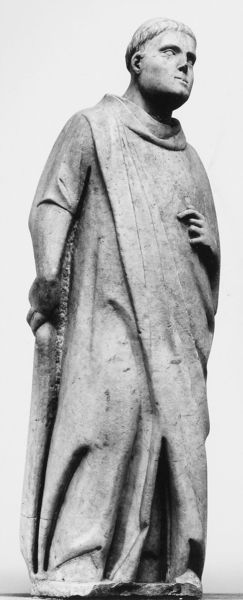
Titel: Statuen vom Grabmal Kaiser Heinrich VII. (Rekonstruktion)
Künstler: Tino di Camaino
Institution: Pisa, Museo dell’Opera del Duomo
Schlagwörter: gott, hand, kopf, mann, umhang, finger, frisur, grau, holz, marmor, nase, schwarz, weiss, blick, augen, falten, gesicht, kragen, sockel, stehen, stein, kirche, figur, geistlicher, gewand, haare, kutte, mantel, stehend, stoff, kinn, skulptur, statue, monochrom, ernst, streng, nachdenklich, kreuz, steht, schwarzweiss, haarkranz, statuette, franz, mönch, luther, heiliger, glauben, standbild, tonsur, benediktiner, beschädigt, barlach, nönch, möch, ge, gemeistelt